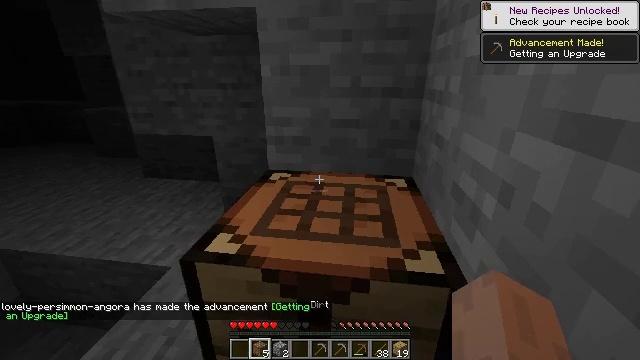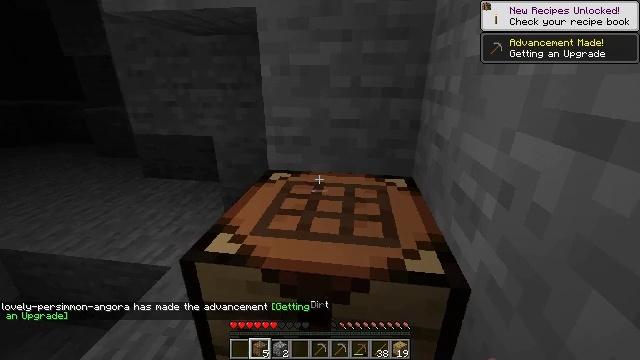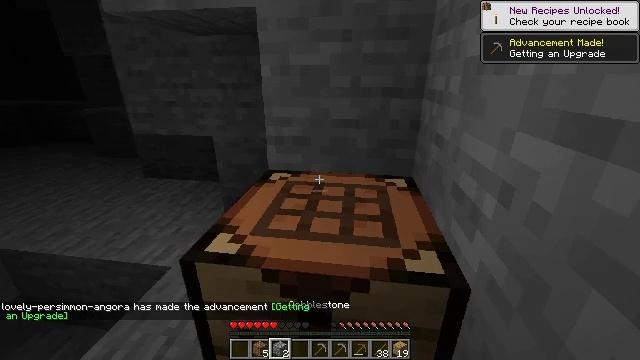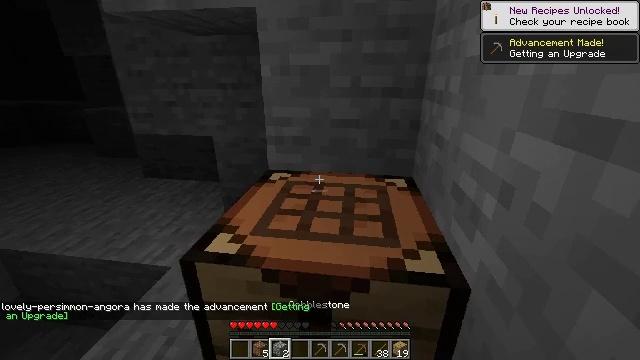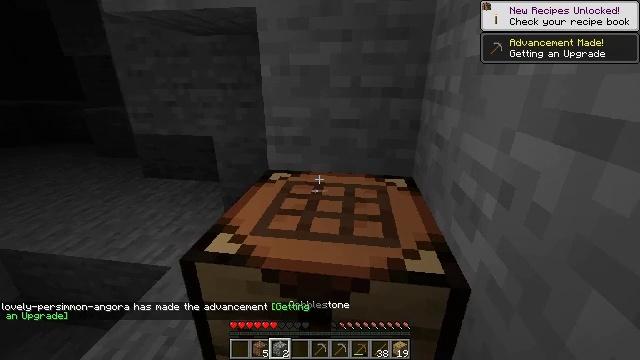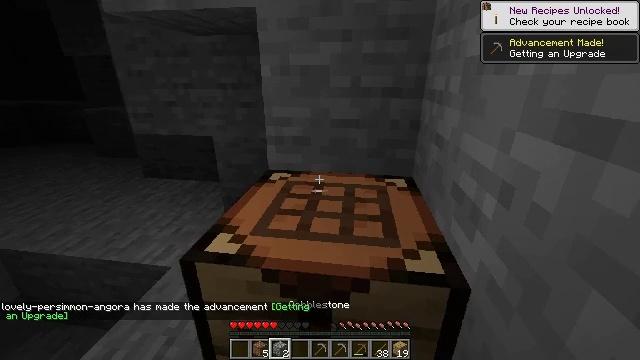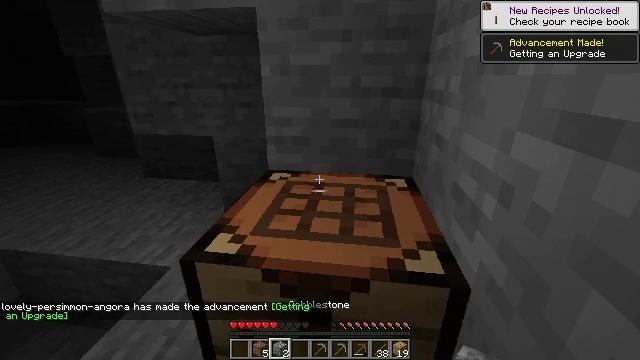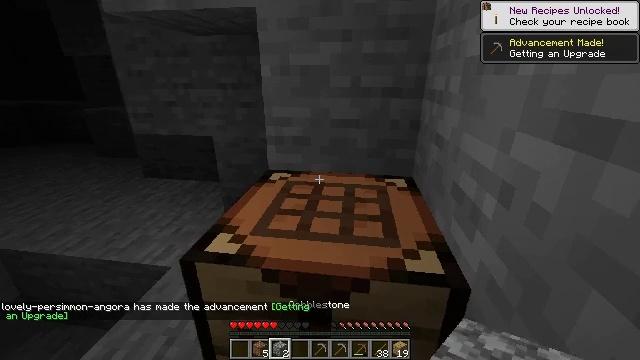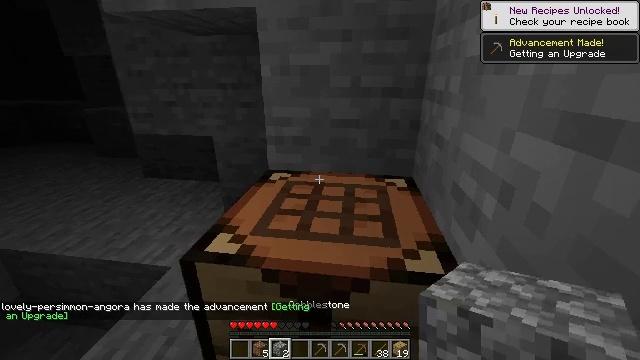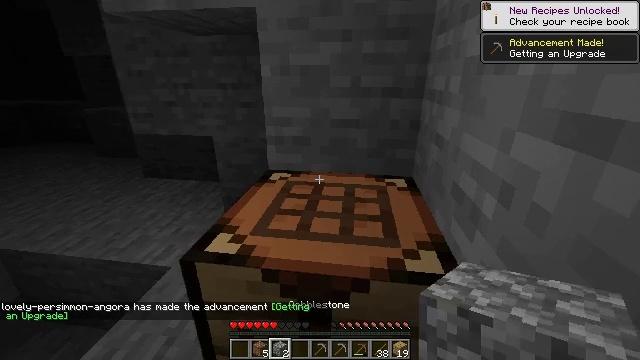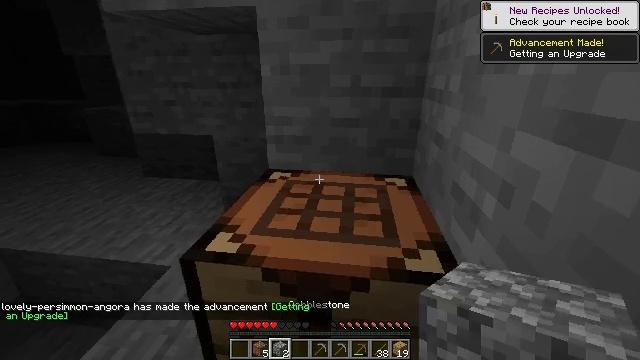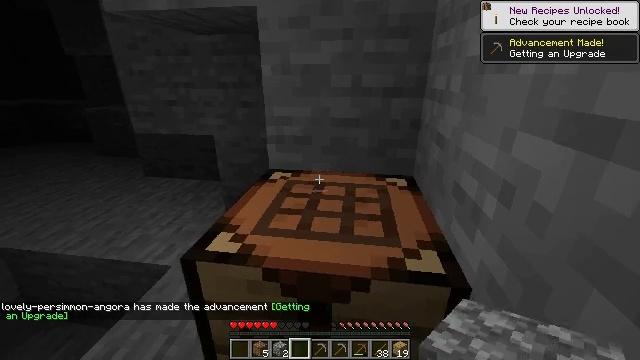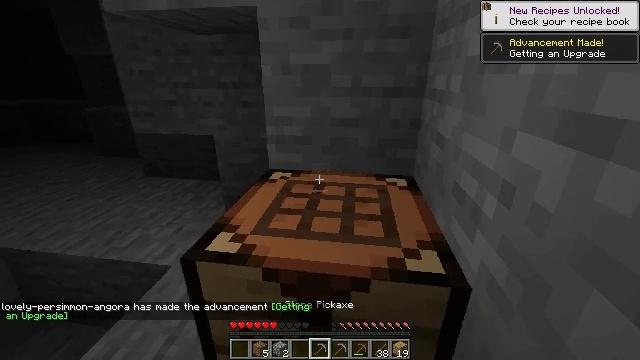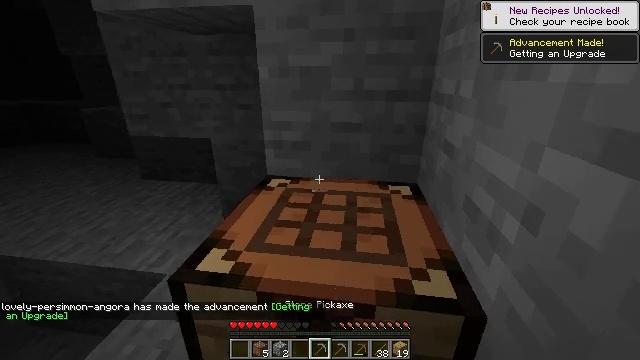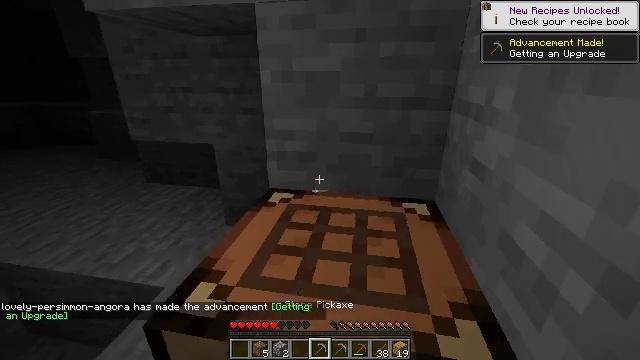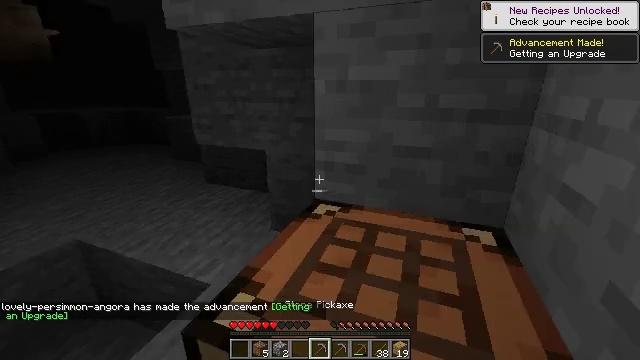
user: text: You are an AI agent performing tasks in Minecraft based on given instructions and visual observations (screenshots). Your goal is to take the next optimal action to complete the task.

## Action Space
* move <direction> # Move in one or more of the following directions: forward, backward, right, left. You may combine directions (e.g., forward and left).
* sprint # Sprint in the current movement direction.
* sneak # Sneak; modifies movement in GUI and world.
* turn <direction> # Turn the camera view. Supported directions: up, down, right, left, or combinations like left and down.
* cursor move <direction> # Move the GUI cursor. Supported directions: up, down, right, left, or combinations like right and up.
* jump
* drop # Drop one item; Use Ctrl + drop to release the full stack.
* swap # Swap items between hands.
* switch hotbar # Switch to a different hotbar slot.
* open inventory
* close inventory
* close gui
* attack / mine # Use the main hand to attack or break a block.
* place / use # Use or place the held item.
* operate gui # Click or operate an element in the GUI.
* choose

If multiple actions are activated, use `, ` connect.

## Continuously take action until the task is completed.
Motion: motion action
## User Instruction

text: Put back the crafting table.
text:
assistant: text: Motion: no_op
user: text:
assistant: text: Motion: no_op
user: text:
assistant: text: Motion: no_op
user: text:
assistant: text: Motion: no_op
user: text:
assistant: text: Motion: no_op
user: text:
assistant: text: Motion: no_op
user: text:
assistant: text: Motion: no_op
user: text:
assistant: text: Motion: no_op
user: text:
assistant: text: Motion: no_op
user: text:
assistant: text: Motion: no_op
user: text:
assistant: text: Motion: no_op
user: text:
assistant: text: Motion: no_op
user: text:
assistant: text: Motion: move forward
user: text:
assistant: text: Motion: move forward, turn left
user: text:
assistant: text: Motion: move forward, turn left and up
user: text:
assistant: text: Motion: move forward, turn left and up
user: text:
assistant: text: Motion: turn left
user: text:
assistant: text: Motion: turn left
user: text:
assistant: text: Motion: turn left and up
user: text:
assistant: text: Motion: turn left and up
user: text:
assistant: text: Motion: no_op
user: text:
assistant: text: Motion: no_op
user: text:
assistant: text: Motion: no_op
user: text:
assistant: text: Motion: no_op
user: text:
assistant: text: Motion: no_op
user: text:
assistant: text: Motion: no_op
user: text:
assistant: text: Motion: no_op
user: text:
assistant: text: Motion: turn right
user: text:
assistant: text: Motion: turn right
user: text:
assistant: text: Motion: turn right